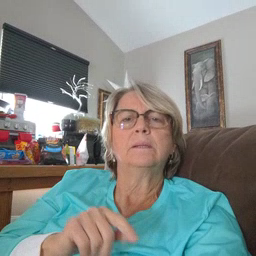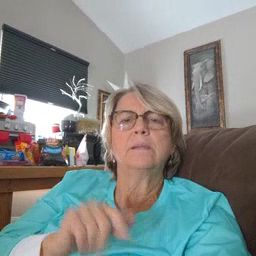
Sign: toy